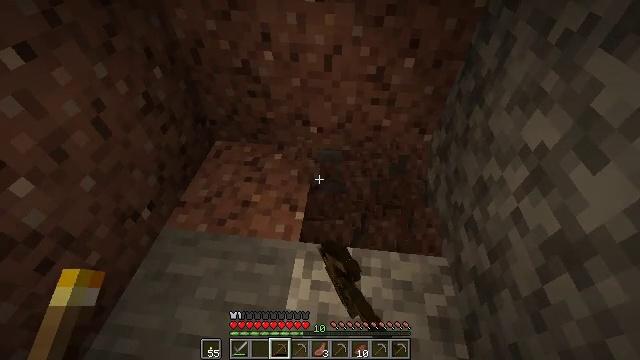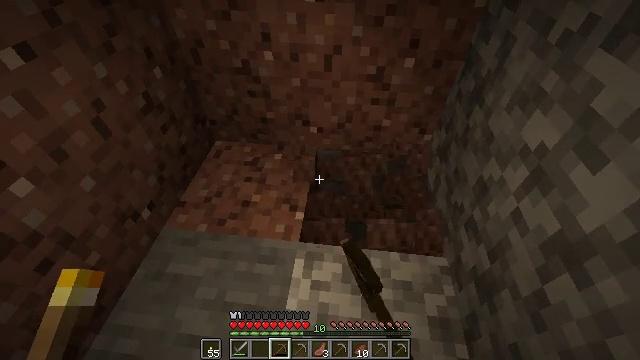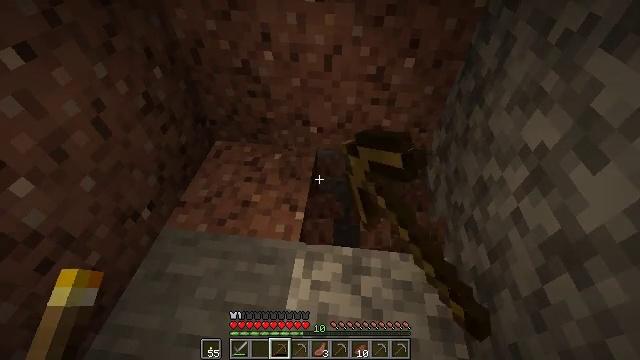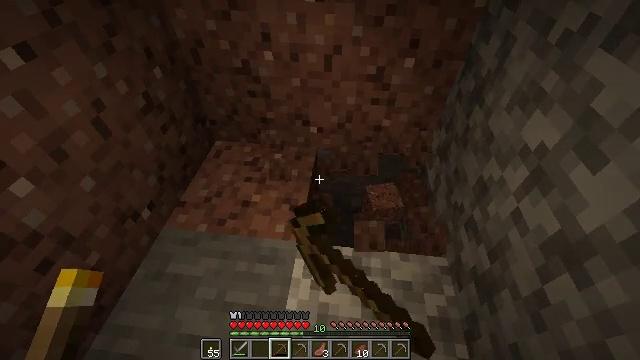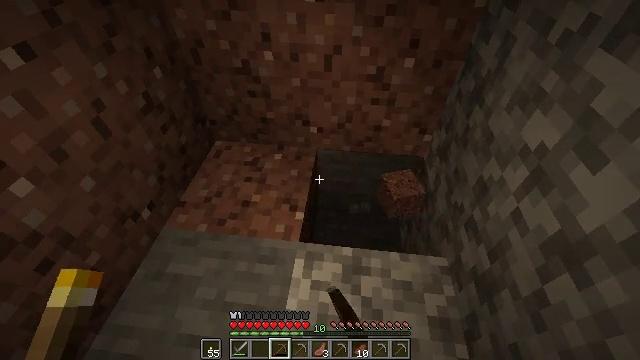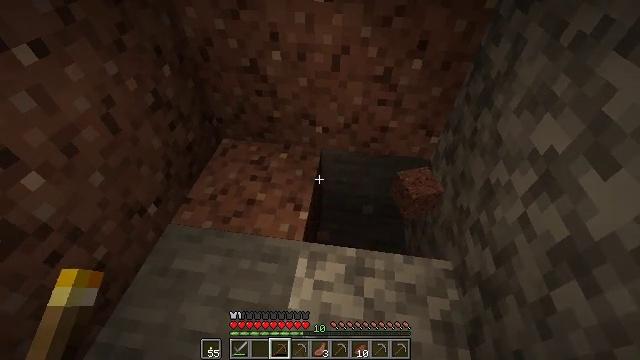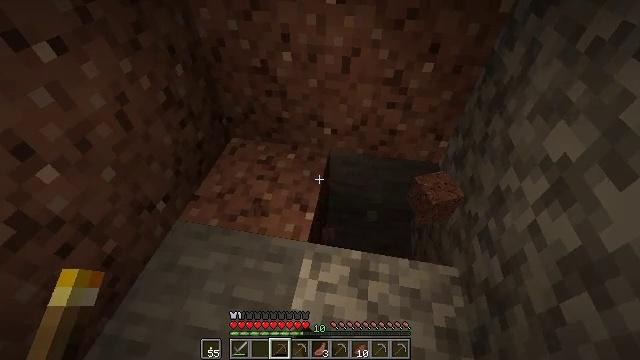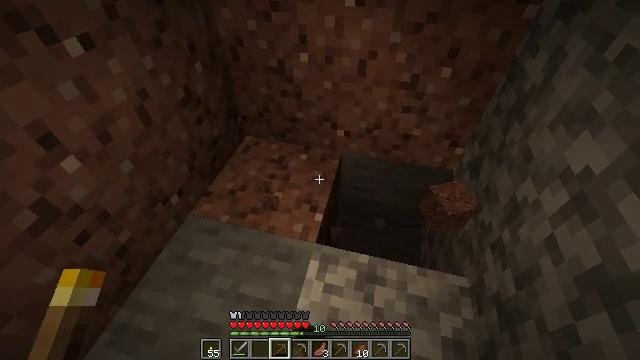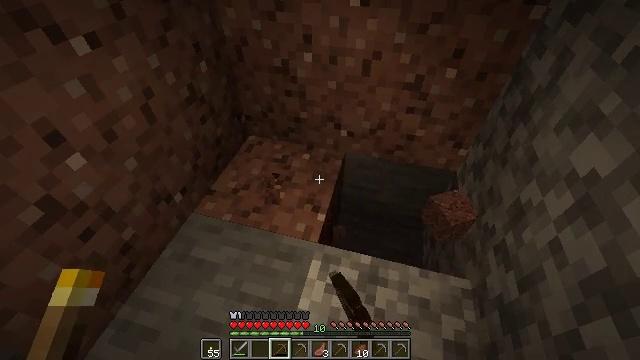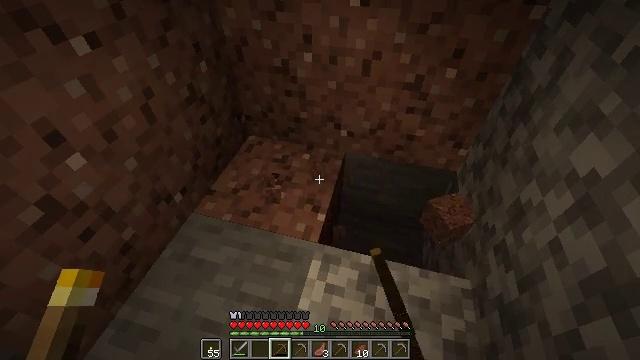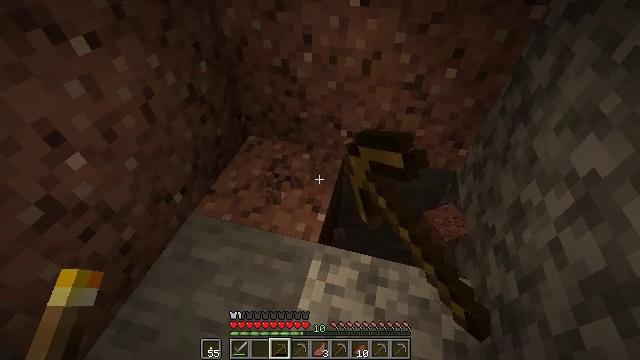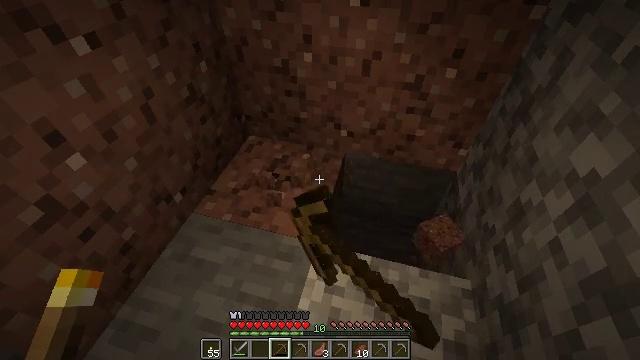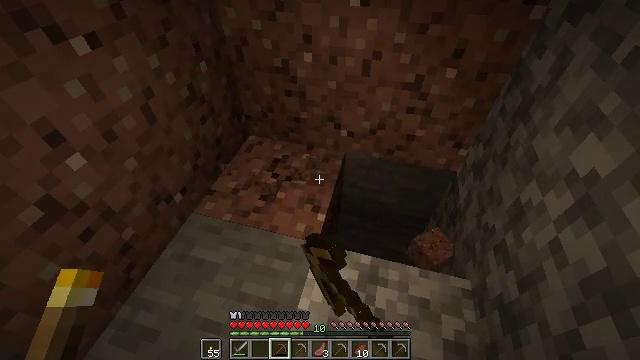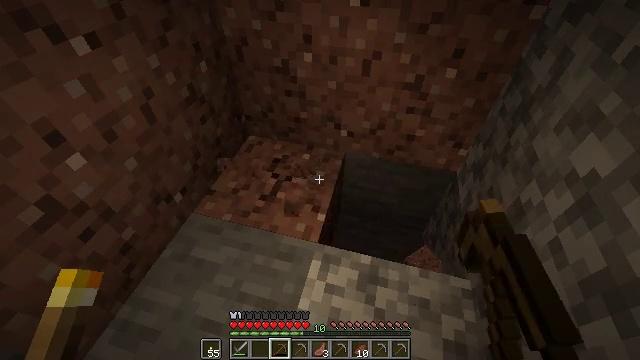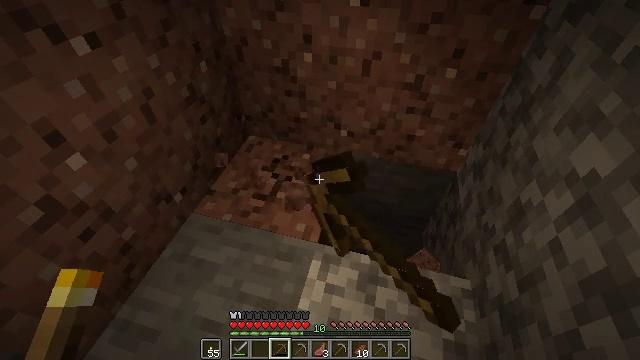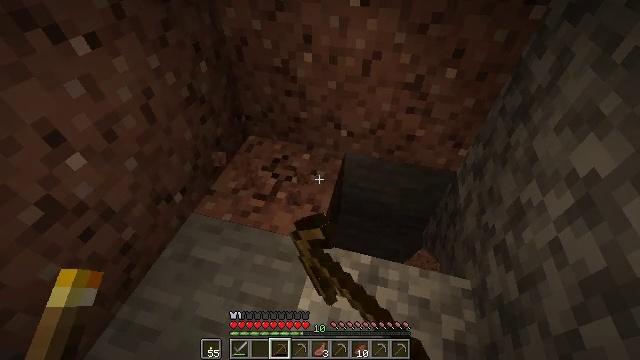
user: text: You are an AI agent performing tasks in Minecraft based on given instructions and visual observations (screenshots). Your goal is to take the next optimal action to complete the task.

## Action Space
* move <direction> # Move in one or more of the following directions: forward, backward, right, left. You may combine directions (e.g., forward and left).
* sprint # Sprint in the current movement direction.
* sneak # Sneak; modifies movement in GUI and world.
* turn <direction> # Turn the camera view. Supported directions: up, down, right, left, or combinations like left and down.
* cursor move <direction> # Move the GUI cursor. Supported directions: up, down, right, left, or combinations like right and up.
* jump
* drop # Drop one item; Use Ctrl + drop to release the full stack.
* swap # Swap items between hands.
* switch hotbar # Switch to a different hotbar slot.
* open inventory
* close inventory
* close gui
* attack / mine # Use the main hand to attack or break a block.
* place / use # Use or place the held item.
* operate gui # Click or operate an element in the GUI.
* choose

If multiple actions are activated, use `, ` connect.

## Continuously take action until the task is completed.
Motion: motion action
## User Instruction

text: Use a pickaxe to gather granite.
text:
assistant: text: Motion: attack / mine
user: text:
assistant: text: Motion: attack / mine
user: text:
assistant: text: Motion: attack / mine
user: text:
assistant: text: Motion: attack / mine
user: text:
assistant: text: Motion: turn left, attack / mine
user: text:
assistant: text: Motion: turn left, attack / mine
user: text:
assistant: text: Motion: turn left, attack / mine
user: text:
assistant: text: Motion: attack / mine
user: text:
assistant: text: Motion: attack / mine
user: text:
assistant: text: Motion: attack / mine
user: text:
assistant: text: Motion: attack / mine
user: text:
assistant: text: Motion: attack / mine
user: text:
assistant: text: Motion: attack / mine
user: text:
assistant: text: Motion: attack / mine
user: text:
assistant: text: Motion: attack / mine
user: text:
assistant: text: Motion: attack / mine
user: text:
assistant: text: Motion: attack / mine
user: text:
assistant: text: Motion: attack / mine
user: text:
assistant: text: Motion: attack / mine
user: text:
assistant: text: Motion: attack / mine
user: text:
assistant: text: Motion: attack / mine
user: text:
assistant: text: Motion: attack / mine
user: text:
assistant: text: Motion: attack / mine
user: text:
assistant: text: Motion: attack / mine
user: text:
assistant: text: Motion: attack / mine
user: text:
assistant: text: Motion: attack / mine
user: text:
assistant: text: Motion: attack / mine
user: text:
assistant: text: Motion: attack / mine
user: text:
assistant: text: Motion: attack / mine
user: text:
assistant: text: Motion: attack / mine